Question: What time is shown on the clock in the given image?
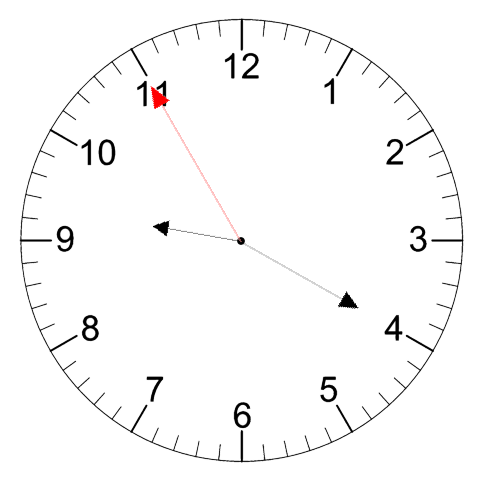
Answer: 09:19:55